Aerial crown-view tile of a tropical tree (Barro Colorado Island, Panama), acquired 20250915:
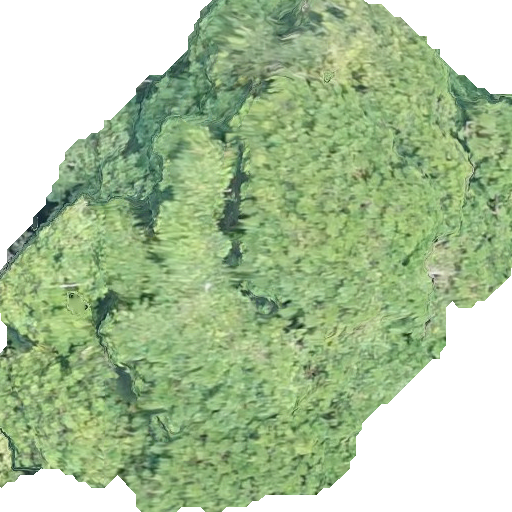
Species: Simarouba amara
GBIF accepted scientific name: Simarouba amara
Crown area: 292.554 m²